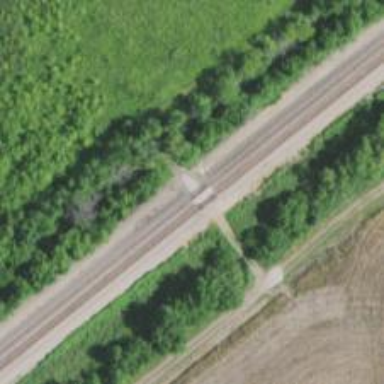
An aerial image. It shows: Uncontrolled level crossing for railway.